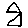
Label: house